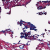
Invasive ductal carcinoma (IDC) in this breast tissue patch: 0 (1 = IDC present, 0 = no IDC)